Field crop: maize
Growth stage: 2
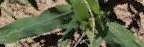
Species: maize